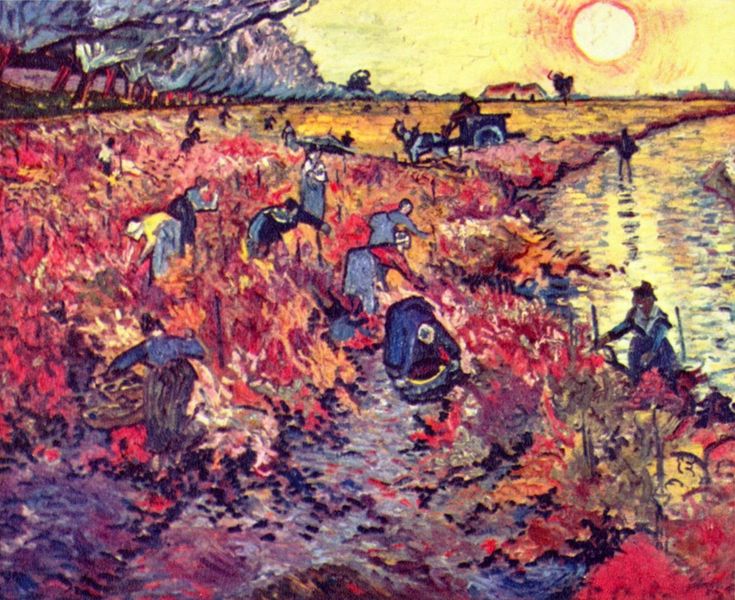
Titel: Die roten Weingärten
Künstler: Vincent van Gogh
Standort: Moskva
Institution: The Pushkin State Museum of Fine Arts
Schlagwörter: baum, blau, blätter, gemälde, gruppe, hand, himmel, laub, mann, wasser, weiß, bäume, fluss, frauen, gelb, impressionismus, landschaft, menschen, see, stadt, teich, ufer, abend, blumen, bunt, femmes, frankreich, frau, hell, hut, hüte, impressionisme, kleid, kleider, licht, männer, orange, schwarz, stroh, dach, haus, rot, weg, wiese, expressionismus, leute, stehen, bild, hände, öl, bach, dämmerung, feld, felder, horizont, häuser, morgen, natur, sonnenaufgang, spiegelung, wind, gewässer, pfad, sonne, realismus, rechts, wald, arbeit, bauern, esel, karren, kreis, pferd, magd, sommer, wellen, süden, acker, arbeiten, arbeiterinnen, bäuerinnen, ernte, feldarbeit, getreide, hart, heiß, korn, körbe, mittag, sammeln, schwer, warm, abstrakt, farben, dorf, dächer, allee, farbe, lila, sonnenuntergang, violett, bauernhof, herbst, hof, kutsche, van gogh, arbeiter, französisch, wagen, stämme, wein, impressionistisch, homme, jaune, korb, realismud, bauer, bücken, strahlen, feldarbeiter, waten, stöcke, vincent van gogh, wellig, maison, lac, rouge, bauernhaus, landwirtschaft, planzen, balu, femme, lumière, gespann, kräuter, landarbeit, pflug, pflügen, soleil, bois, nature, paysage, peinture, fleuve, cheval, paysan, purpur, eau, ferme, vincent, bleu, riviere, paysans, campagne, champ, paysanne, fuhrwerk, signac, seurat, pointillisme, getreidefeld, pferdewagen, couleur, arbres, bleue, ernten, expressionnisme, couleurs, impressioniste, helfer, travail, impressionnisme, violet, panier, automne, coucher de soleil, crepuscule, soir, rose, gens, sonn, marais, coloré, forêt, hommes, pferdekarren, fauve, aufseher, champs, charrette, ete, personnes, charette, charrue, bleau, ble, fauvisme, paniers, mengen, chaud, voiture, reflets, labeur, récolte, travailleurs, ablau, anstrendgend, couleurs chaude, glanage, glaneurs, vogh, vincent van, arles, travailler, cheveaux, farbbild, image, agriculture, culture, moisson, moissons, penchées, payasge, vendanges, boeuf, 19ème, paysnans, charue, impressions, travaileur, someil, mägde feldarbeit, feldarbetier, ernten feldarbeit, m,orgen, expressiosnistisch, coleur